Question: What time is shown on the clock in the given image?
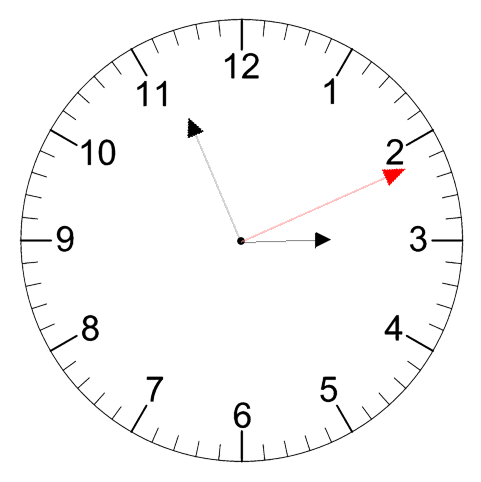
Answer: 02:56:11